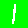
Digit: 1